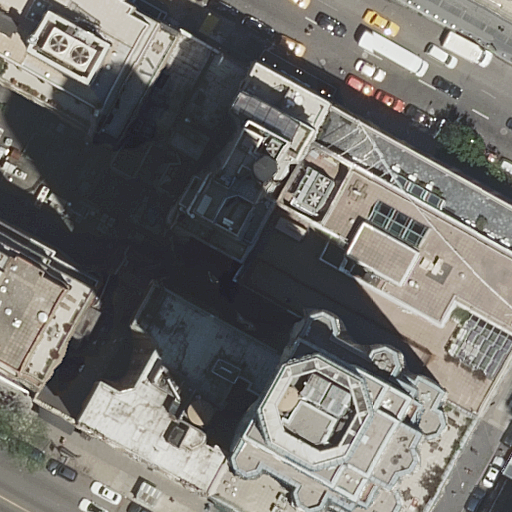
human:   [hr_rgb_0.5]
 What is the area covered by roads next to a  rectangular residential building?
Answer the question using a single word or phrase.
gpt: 0m2

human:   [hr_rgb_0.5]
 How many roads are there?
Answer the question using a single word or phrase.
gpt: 2

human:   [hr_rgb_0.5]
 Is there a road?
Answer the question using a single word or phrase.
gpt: yes

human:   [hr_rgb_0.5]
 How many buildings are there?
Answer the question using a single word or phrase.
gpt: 9

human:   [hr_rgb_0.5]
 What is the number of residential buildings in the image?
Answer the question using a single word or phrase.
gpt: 9

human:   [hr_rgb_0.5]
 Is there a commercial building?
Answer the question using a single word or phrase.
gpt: no

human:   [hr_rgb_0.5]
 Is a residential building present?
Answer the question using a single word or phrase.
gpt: yes

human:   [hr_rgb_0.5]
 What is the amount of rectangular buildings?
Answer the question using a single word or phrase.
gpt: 7

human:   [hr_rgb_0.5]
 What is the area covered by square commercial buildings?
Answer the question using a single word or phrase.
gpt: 0m2

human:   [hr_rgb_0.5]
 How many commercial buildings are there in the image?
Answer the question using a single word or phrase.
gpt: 0

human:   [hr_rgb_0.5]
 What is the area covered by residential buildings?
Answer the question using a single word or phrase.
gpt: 5066m2

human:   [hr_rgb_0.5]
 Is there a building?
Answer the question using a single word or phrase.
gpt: yes

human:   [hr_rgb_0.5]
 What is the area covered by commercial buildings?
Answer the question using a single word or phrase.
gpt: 0m2

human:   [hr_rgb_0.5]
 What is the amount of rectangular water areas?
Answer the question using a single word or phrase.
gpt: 0

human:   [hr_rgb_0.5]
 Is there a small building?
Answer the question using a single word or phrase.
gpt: no

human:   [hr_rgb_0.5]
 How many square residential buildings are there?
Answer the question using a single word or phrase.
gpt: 0

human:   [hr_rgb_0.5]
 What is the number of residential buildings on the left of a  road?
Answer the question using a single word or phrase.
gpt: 7

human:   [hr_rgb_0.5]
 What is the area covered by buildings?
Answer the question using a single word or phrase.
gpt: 5066m2

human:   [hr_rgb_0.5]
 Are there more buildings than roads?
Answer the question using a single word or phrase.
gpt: yes

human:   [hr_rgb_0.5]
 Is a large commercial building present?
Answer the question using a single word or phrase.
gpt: no

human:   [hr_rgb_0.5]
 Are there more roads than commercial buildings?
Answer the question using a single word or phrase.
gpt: yes

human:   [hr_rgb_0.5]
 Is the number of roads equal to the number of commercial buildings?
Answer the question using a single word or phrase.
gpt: no

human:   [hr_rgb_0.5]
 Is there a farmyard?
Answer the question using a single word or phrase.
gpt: no

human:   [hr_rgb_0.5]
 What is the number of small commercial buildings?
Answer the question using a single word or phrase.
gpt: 0

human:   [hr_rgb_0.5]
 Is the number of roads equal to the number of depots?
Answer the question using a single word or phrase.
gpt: no

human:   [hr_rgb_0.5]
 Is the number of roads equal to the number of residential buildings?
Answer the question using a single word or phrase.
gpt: no

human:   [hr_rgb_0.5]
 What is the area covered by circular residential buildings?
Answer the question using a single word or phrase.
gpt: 0m2

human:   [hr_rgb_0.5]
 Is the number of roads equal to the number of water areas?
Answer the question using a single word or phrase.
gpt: no

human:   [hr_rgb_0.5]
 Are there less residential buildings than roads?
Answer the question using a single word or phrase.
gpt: no

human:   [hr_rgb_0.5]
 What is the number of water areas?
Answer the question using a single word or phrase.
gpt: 0

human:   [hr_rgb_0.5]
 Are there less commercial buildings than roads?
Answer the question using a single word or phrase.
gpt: yes

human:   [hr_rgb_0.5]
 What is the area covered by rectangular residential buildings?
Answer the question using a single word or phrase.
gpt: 3651m2

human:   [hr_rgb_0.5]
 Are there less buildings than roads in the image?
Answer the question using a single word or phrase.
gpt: no

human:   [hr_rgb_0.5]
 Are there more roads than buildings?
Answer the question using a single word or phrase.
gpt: no

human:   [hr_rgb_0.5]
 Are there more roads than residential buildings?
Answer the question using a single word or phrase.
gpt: no

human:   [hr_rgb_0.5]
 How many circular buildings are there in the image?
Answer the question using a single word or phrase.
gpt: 0

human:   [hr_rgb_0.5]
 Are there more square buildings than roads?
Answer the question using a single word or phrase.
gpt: no

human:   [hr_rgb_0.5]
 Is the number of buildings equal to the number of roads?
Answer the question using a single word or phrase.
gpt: no

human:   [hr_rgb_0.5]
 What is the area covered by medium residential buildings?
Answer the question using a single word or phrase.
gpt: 1018m2

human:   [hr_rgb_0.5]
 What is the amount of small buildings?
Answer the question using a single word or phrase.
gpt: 0

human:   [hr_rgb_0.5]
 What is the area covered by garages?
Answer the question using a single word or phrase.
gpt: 0m2

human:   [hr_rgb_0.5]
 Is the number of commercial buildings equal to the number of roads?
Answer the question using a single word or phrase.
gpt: no

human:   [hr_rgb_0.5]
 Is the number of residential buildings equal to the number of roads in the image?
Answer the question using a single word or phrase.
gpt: no

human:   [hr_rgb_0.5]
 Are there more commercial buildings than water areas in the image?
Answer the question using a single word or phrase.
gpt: no

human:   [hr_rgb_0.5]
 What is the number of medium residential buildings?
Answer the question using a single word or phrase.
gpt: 4

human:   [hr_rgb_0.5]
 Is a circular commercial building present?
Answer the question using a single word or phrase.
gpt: no

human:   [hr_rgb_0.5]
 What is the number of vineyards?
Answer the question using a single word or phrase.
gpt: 0

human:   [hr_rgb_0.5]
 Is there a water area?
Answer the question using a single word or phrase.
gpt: no

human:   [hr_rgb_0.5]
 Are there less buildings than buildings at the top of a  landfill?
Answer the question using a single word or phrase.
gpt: no

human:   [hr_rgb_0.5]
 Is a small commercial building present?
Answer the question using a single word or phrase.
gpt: no

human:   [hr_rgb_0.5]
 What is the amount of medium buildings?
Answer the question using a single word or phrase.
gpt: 4

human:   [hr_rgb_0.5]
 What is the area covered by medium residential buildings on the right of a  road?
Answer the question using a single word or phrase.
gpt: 842m2

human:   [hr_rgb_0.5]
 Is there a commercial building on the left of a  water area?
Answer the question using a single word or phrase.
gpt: no

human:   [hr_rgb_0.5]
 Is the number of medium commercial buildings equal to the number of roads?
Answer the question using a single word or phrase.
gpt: no

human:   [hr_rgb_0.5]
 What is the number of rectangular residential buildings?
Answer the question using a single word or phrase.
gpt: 7

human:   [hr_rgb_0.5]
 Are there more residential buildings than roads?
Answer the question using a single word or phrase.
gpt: yes

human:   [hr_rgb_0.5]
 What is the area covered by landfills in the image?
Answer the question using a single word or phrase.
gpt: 0m2

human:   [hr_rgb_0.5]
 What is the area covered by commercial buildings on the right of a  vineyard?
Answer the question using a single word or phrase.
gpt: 0m2

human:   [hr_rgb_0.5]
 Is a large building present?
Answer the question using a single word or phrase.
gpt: yes

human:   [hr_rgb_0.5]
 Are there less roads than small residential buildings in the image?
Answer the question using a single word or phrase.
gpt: no

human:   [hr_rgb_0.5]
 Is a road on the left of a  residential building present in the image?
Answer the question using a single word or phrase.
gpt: yes

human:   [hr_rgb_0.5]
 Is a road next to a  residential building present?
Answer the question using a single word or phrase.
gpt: yes

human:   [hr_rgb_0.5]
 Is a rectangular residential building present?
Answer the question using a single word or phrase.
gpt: yes

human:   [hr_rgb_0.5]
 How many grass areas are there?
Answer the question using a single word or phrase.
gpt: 0